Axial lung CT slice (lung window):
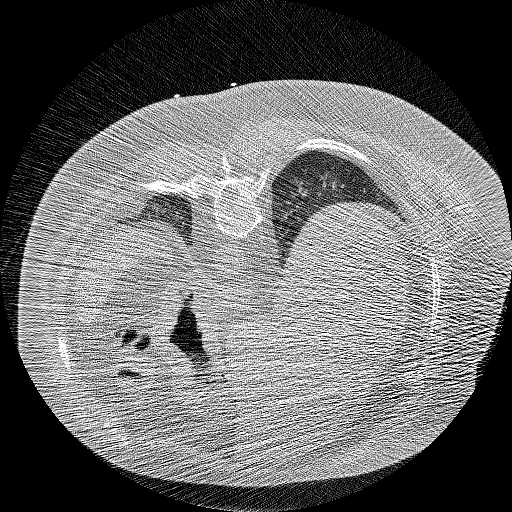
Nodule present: no